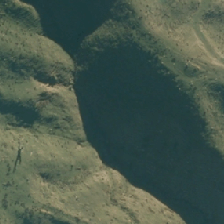
Land cover: high_producing_grassland